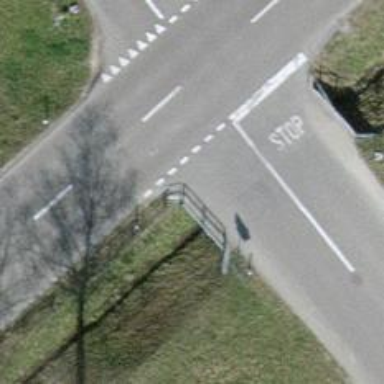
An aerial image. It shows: Road with stop sign.